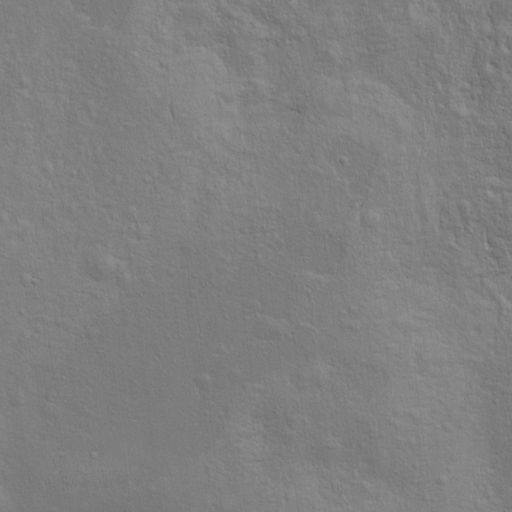
Classes present: Background, Cone